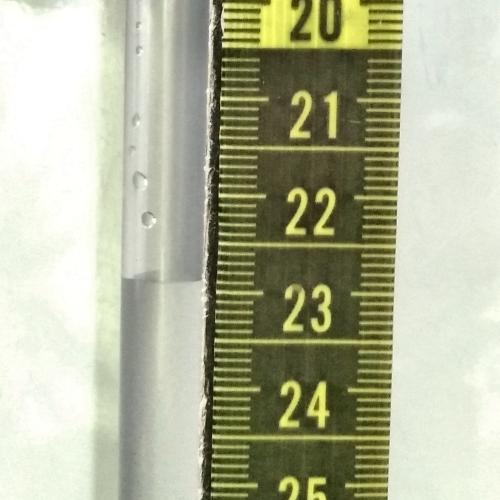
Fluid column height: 22.9 cm